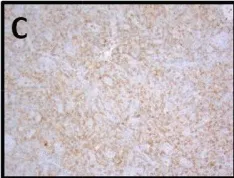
(C) Increased numbers of neoplastic helper T cells, CD4, 100x.
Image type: pathology (immunostaining)